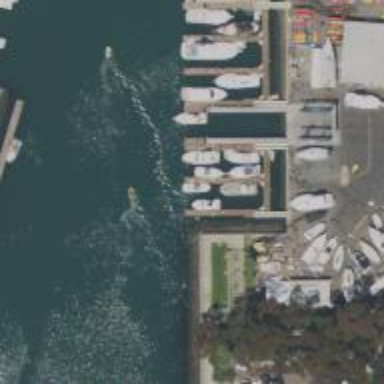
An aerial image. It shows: Pier with mooring facilities.